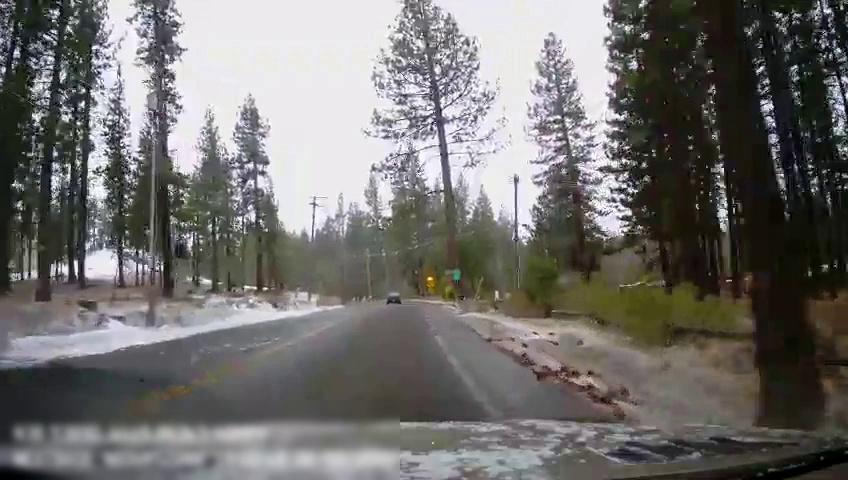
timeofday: Day
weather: Snowy
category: Drivable Space
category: Vehicles | SUV
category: Lanes | Current Lane
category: Lanes | Current Lane
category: Traffic | Signs